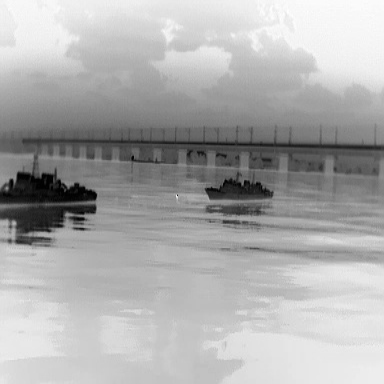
There are two warships in the infrared image.